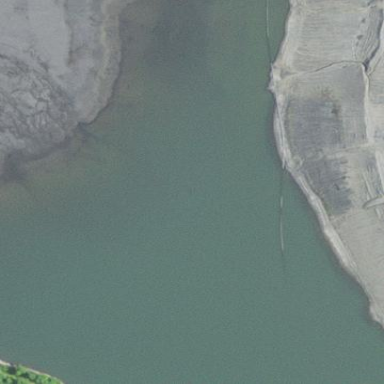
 which is man-made and also classified as tailings pond."